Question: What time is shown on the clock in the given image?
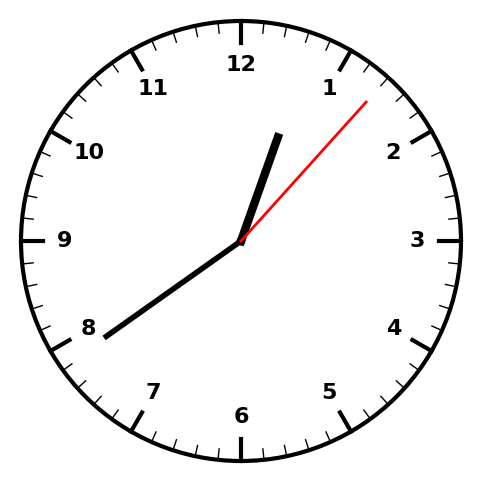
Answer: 12:39:07